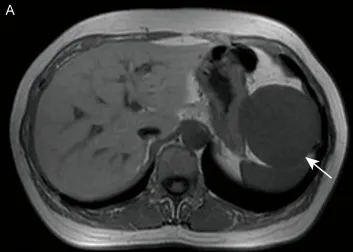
Magnetic resonance imaging (MRI). T1-weighted image (T1WI).
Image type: radiology (mri)